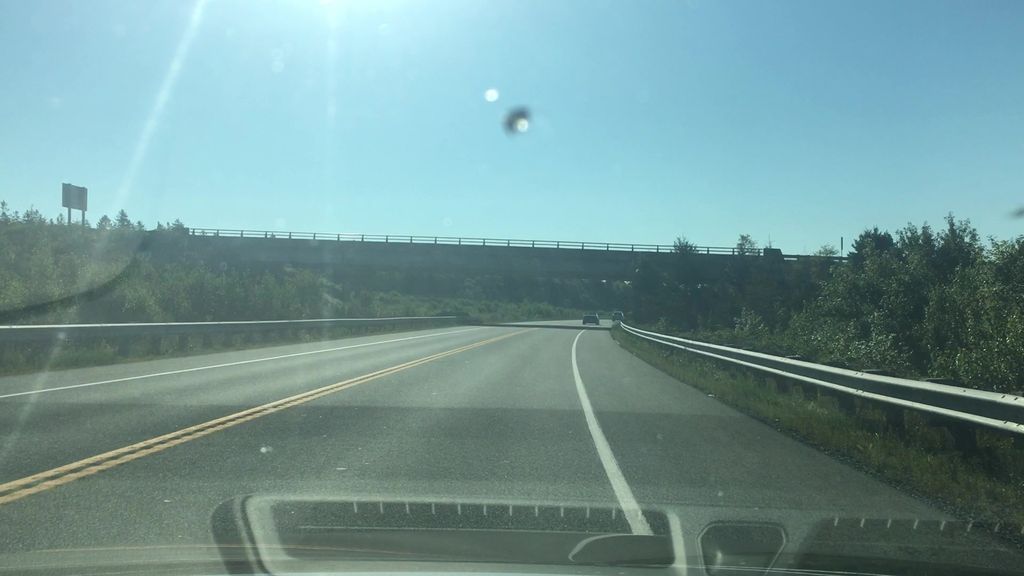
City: halifax